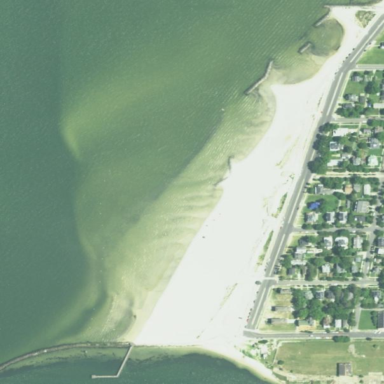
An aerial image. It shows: Sandy beach with natural surroundings.